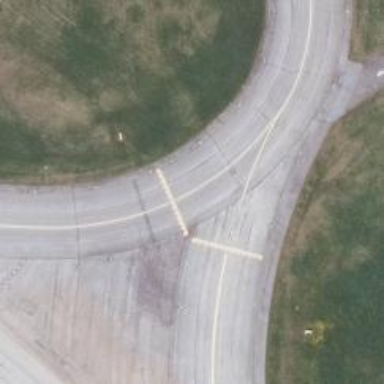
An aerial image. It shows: Image of taxiway at airport.